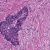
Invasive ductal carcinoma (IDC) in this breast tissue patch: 1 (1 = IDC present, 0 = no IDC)